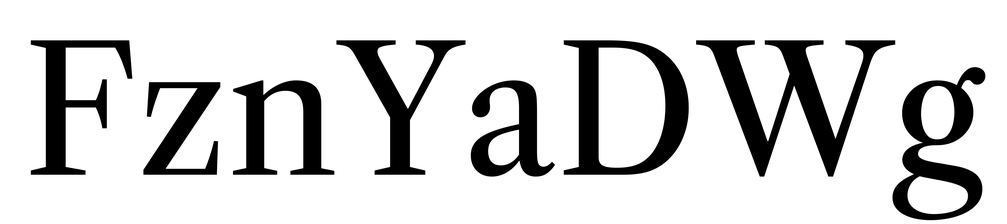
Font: LibreCaslonText_Regular